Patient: sex F, age 72
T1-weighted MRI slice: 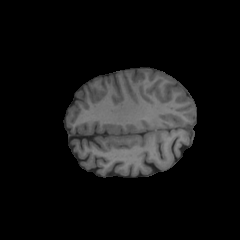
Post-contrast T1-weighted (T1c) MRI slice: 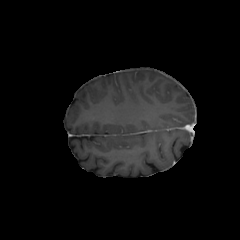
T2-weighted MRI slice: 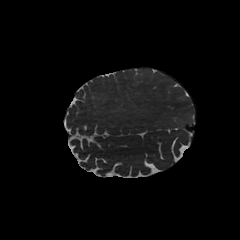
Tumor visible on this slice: no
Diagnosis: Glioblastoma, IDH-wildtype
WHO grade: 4